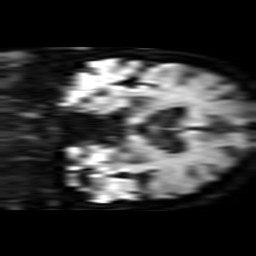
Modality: TRACE
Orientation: coronal
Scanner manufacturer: philips
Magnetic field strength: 3 T
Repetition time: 3.336 s
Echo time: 0.076 s